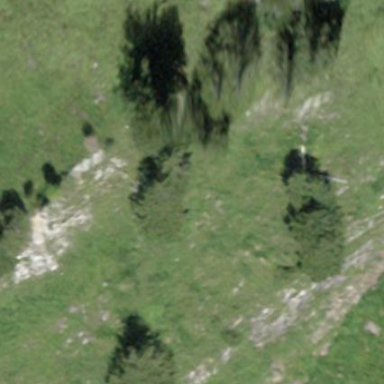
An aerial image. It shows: Landscape of bare rock.